Aerial crown-view tile of a tropical tree (Barro Colorado Island, Panama), acquired 20250317:
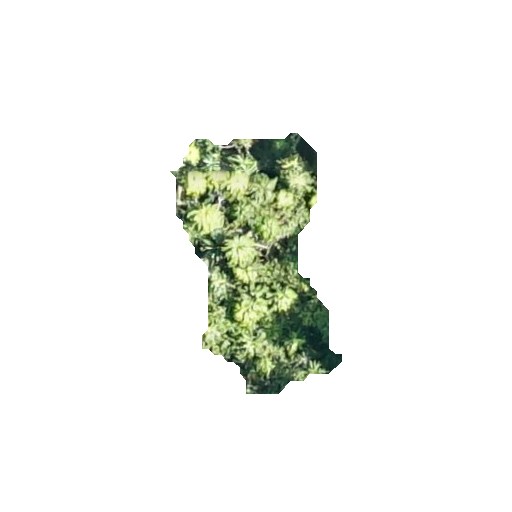
Species: Gustavia superba
GBIF accepted scientific name: Gustavia superba
Crown area: 41.937 m²